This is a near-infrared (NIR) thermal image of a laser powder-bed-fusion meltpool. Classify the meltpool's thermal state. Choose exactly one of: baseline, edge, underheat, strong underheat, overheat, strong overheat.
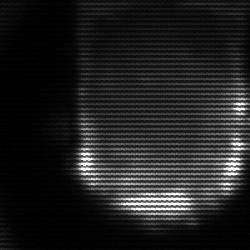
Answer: baseline